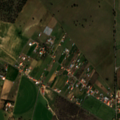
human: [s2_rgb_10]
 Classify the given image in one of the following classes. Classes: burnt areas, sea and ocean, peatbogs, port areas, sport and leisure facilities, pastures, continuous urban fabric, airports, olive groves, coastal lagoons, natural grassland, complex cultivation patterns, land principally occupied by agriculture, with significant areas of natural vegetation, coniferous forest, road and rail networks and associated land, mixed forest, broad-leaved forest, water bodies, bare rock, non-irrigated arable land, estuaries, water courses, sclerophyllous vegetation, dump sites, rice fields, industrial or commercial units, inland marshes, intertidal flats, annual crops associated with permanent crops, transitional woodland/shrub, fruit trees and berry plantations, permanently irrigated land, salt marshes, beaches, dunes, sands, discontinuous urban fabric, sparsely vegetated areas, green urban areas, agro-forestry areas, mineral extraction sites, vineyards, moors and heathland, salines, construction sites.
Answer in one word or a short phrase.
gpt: discontinuous urban fabric, non-irrigated arable land, permanently irrigated land, complex cultivation patterns, agro-forestry areas, transitional woodland/shrub